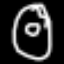
Label: donut